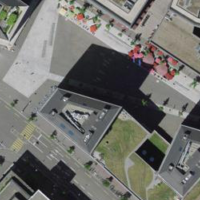
EUNIS habitat code: 54
Species observed at this site:
Corvus corone
Motacilla cinerea
Anas platyrhynchos
Mergus merganser
Milvus milvus
Passer domesticus
Columba livia
Turdus merula